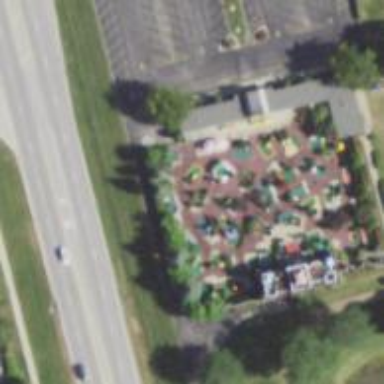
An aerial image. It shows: Miniature golf course for leisure and sports.